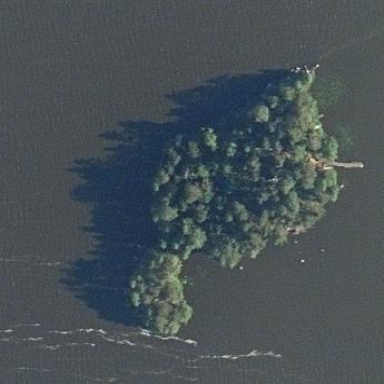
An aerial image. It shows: Islet.